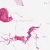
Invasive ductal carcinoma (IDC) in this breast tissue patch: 0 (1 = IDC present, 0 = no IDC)